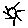
Label: sun